Interaction volume radius: 5 \u00c5
Interaction volume height: 35 \u00c5
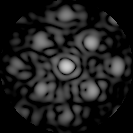
Disorder parameter: 0.2954